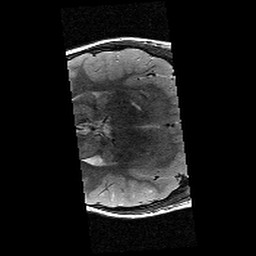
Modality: T2w
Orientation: axial
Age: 10
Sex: female
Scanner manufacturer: siemens
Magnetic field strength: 3 T
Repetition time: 9.23 s
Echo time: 0.067 s